Interaction volume radius: 5 \u00c5
Interaction volume height: 20 \u00c5
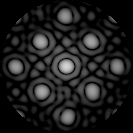
Disorder parameter: 0.128